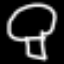
Label: mushroom